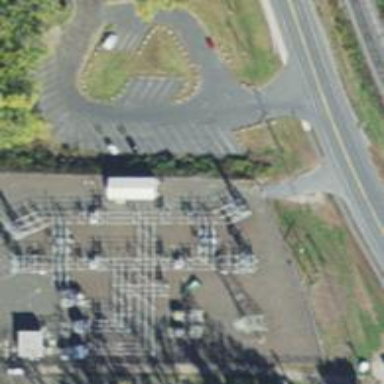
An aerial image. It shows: Switch for power supply.